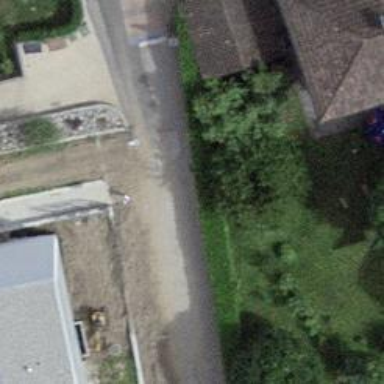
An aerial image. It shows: Residential road with asphalt surface and sidewalk on the left side.